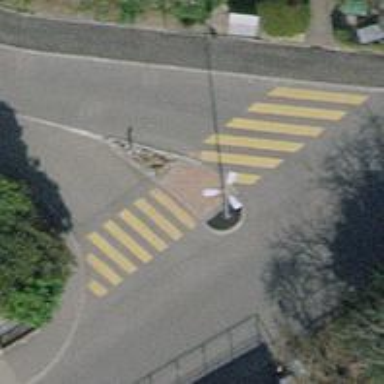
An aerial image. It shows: Marked crossing with zebra sign and island in the middle.